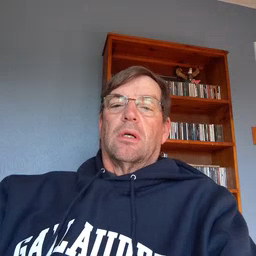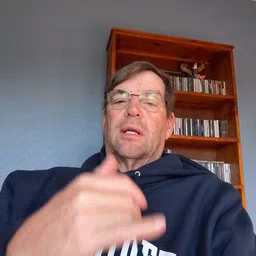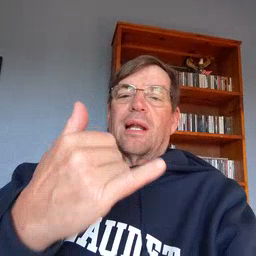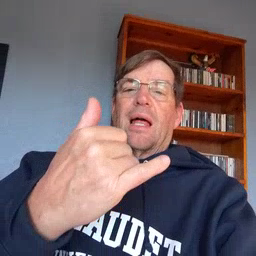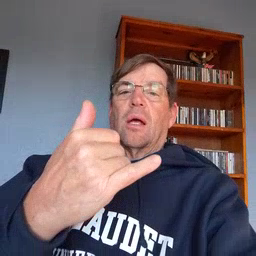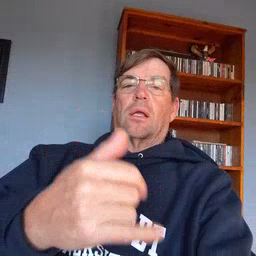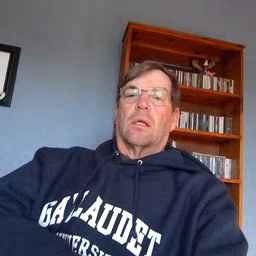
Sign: now